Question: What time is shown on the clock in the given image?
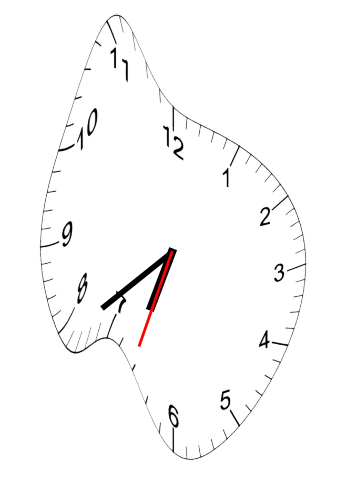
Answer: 06:38:33